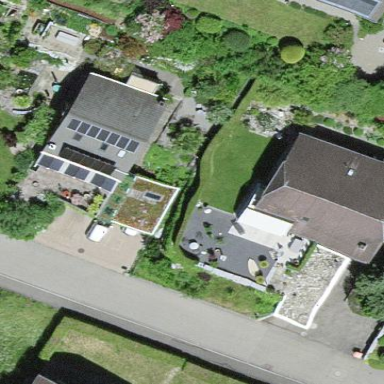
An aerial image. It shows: Residential building.